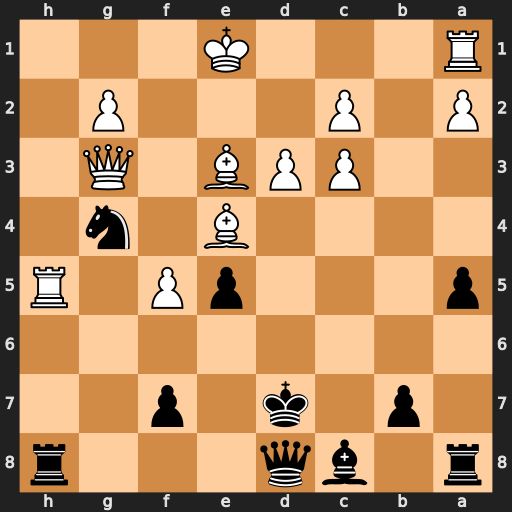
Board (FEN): r1bq3r/1p1k1p2/8/p3pP1R/4B1n1/2PPB1Q1/P1P3P1/R3K3
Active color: b
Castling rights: Q
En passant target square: -
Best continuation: Rxh5 Qxg4 Rh1+ Kd2 Rxa1